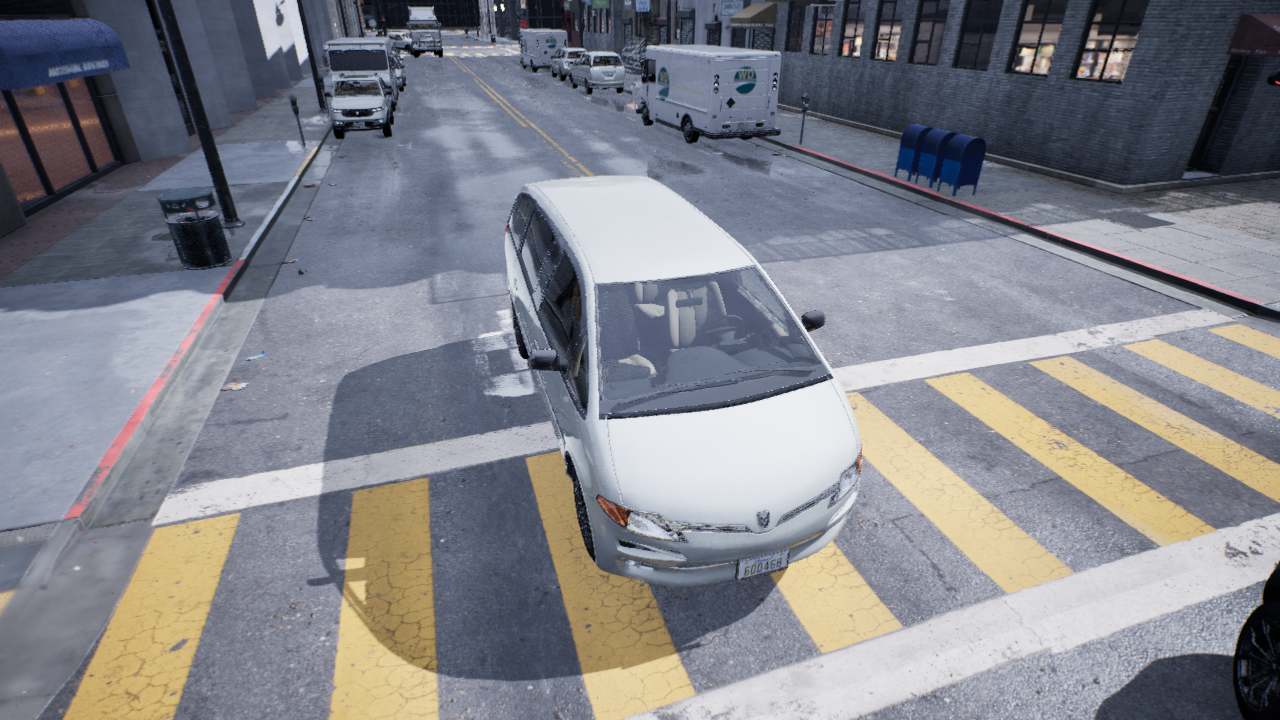
Venue: residential
Lighting: overcast
Vehicle rig: minivan